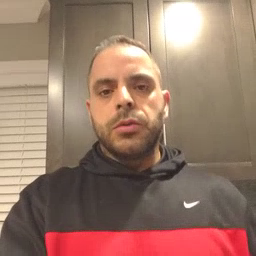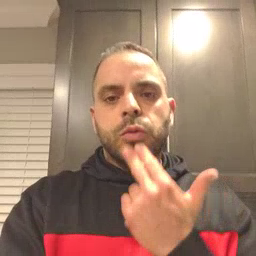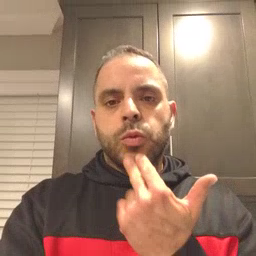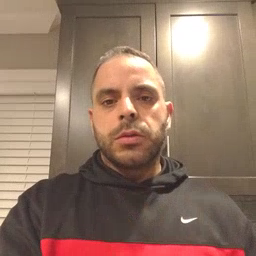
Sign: cute